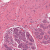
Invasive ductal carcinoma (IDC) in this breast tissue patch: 0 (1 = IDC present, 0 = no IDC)